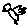
Label: bird